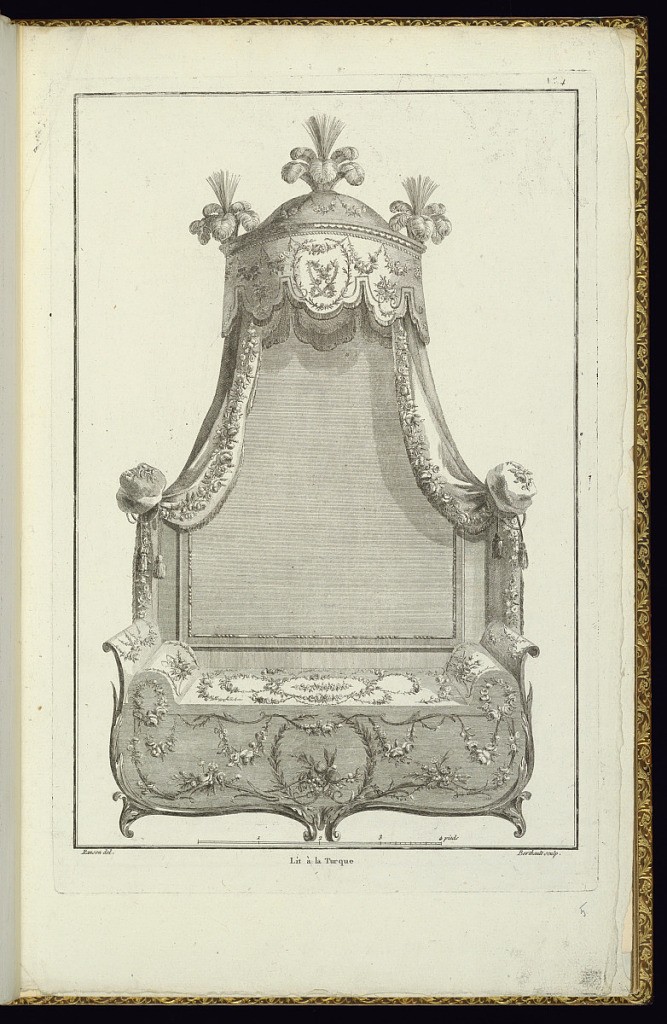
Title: Lit à la Turque
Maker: Pierre Ranson, French, 1736–1786
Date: late 18th century
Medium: Etching and engraving on laid paper
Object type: Print
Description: Design for a canopy bed with small crown (baldachin) mounted above on the wall along the side of the bed. The bed linen and drapery are decorated with flowers, scrolling leaves (rinceaux), fleurons, and festoons of flowers. The hanging bed curtain from the canopy is scalloped. Feather finials top the baldachin (canopy). The curtains are drawn to the side and tied with ropes. The plate is titled, numbered, and signed. A scale below.